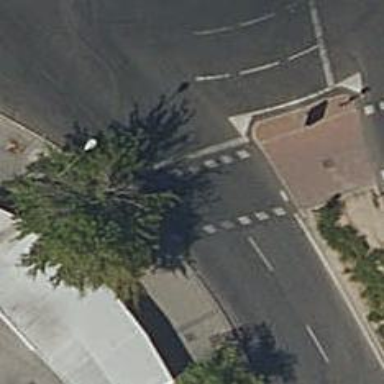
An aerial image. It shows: Road with traffic signals controlling the flow of traffic.